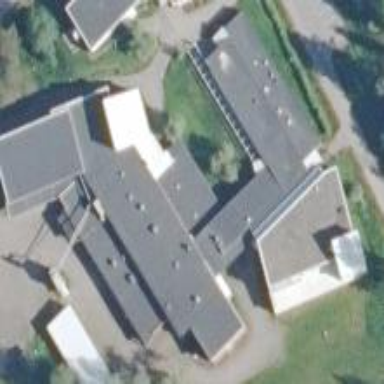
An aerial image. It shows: College building.